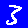
Digit: 3